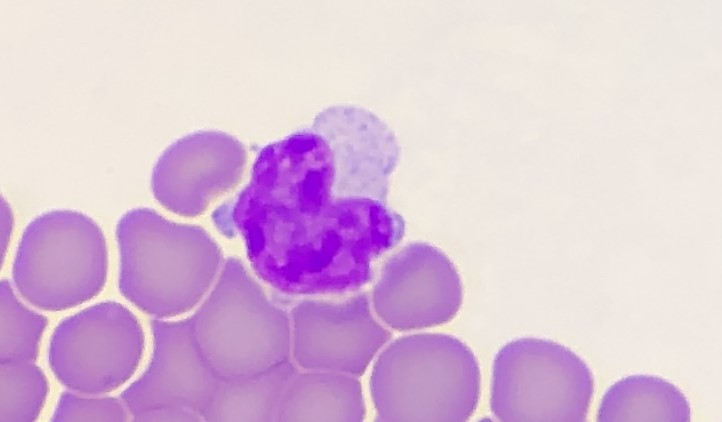
White blood cell type: Lymphocyte